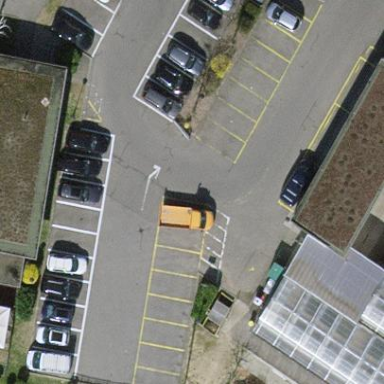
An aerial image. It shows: Parking area with surface.